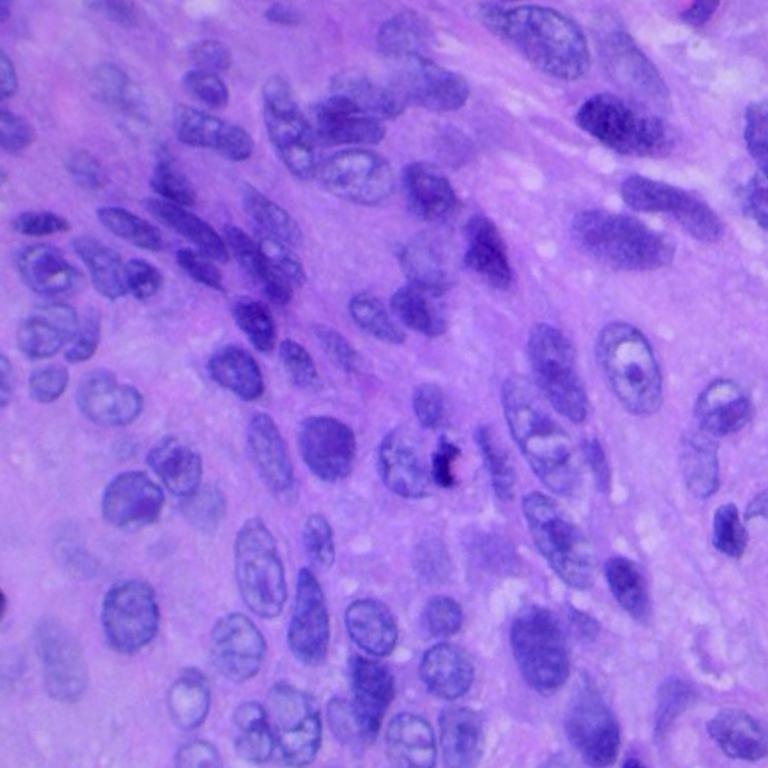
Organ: lung
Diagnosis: squamous carcinomas